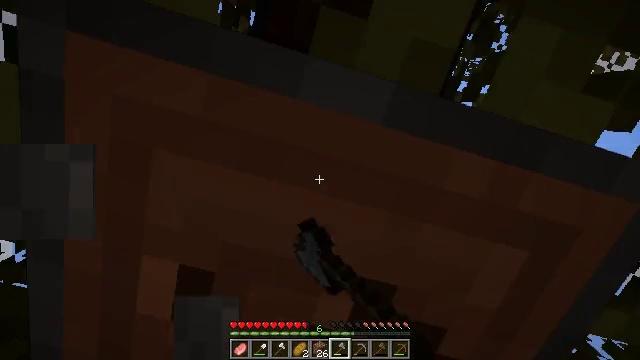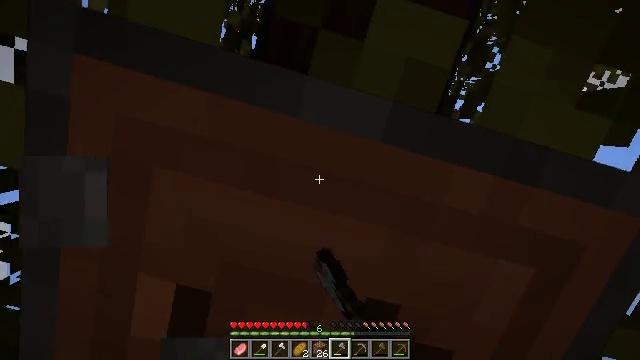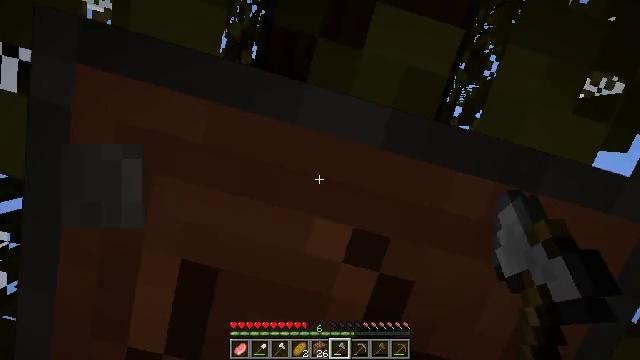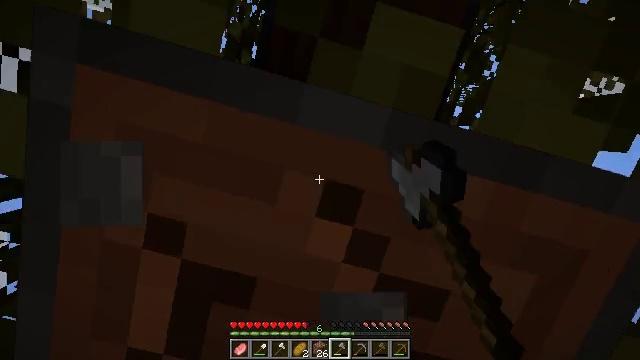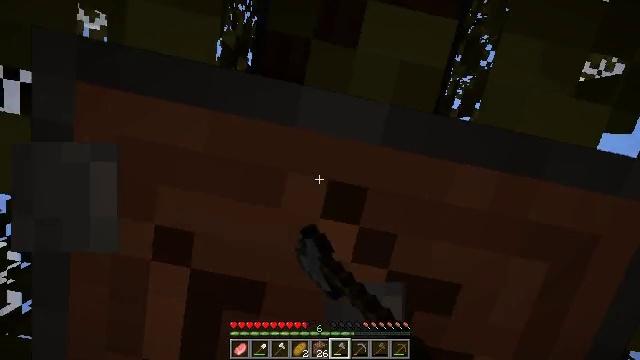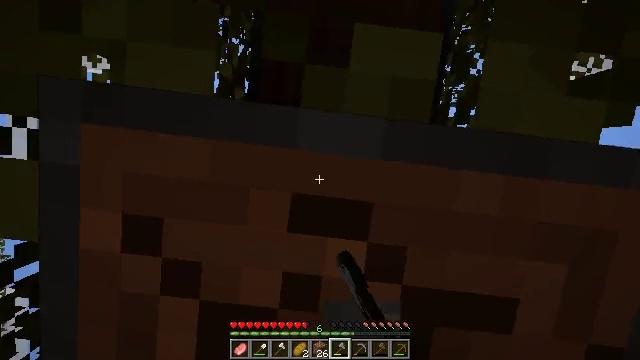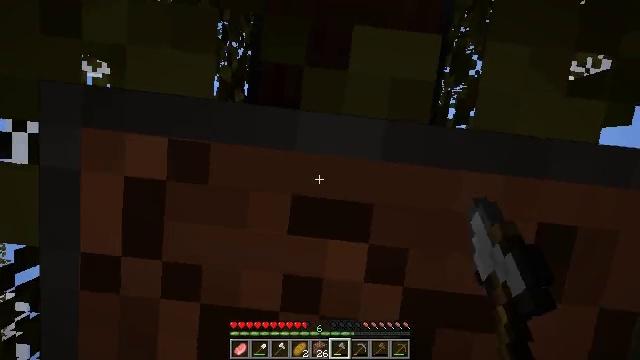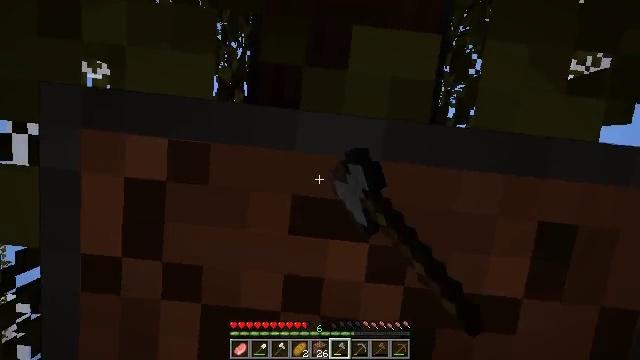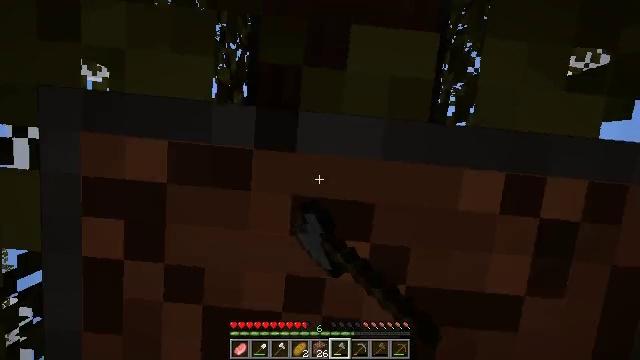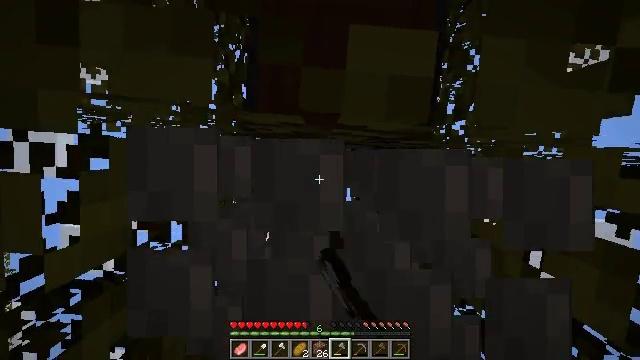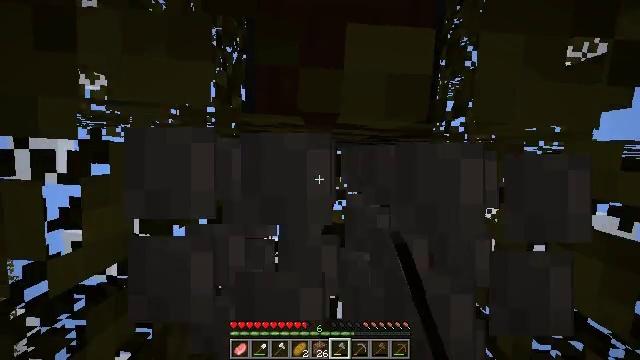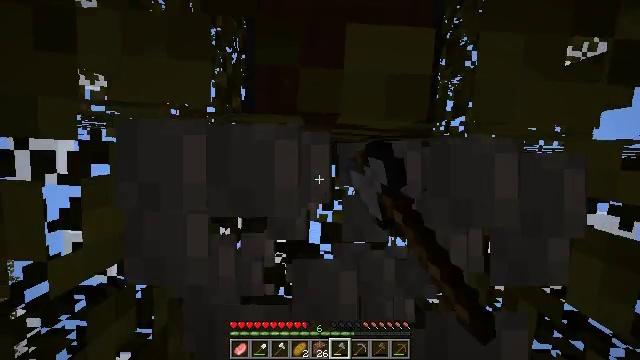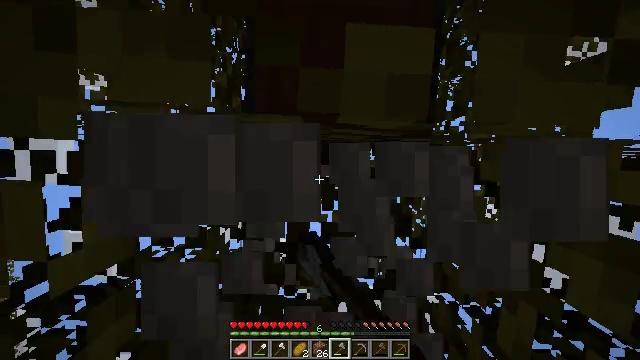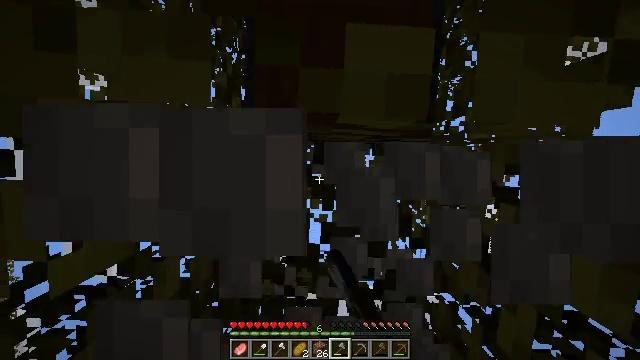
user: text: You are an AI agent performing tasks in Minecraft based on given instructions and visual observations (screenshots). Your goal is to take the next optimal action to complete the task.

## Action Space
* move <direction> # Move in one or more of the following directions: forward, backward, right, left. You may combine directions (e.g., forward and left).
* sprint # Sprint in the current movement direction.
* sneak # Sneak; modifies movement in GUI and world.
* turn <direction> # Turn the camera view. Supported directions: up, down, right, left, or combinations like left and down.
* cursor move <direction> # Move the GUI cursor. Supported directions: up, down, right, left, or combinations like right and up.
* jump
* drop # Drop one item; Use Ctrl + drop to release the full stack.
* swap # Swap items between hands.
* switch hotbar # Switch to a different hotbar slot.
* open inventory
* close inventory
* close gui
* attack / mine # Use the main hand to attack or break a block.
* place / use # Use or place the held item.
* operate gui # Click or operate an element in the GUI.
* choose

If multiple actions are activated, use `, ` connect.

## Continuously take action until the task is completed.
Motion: motion action
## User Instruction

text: Gather the acacia log for building.
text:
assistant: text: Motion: turn up, attack / mine
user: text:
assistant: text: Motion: turn up, attack / mine
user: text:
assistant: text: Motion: attack / mine
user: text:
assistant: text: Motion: turn left, attack / mine
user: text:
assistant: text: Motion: turn left and up, attack / mine
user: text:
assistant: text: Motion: attack / mine
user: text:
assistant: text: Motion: attack / mine
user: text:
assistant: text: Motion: attack / mine
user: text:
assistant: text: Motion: attack / mine
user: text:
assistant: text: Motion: turn left, attack / mine
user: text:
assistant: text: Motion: attack / mine
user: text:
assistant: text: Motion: attack / mine
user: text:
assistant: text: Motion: attack / mine
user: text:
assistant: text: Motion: attack / mine